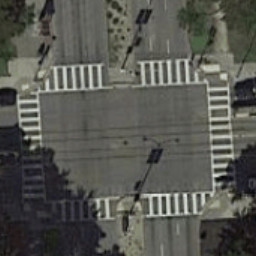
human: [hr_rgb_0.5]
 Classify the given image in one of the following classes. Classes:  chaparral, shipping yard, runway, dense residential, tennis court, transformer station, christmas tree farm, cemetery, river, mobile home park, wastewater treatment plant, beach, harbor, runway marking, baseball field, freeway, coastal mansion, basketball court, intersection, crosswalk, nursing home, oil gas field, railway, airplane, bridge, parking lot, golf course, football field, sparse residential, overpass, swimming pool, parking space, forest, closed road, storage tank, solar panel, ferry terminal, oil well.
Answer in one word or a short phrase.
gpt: crosswalk